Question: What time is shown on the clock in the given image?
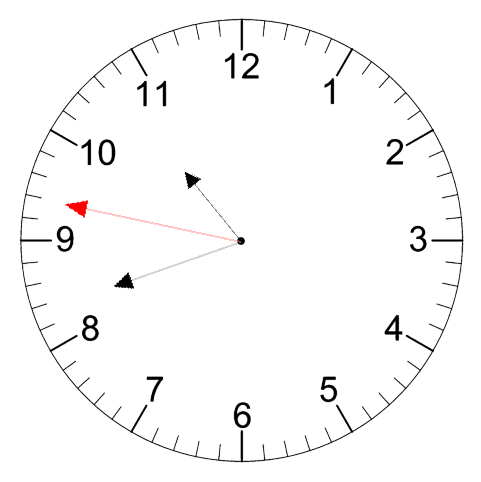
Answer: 10:41:47